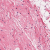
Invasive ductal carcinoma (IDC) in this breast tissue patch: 0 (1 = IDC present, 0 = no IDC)